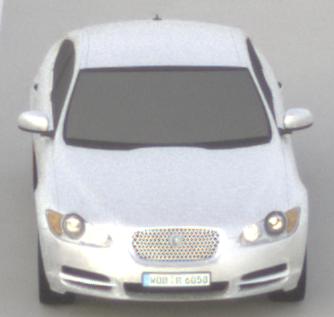
Make: Jaguar
Model: XF 3.0 V6
Detailed model: XF (X250) Limousine
Model produced from: 2010/02
Model produced until: 2010/10
Doors: 4
Color: white
Road condition: dry road
Daytime: sunrise or sunset
Contrast: low contrast